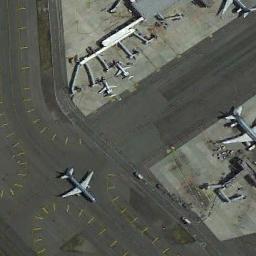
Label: airplane